Interaction volume radius: 5 \u00c5
Interaction volume height: 20 \u00c5
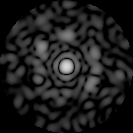
Disorder parameter: 0.771